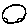
Label: moon